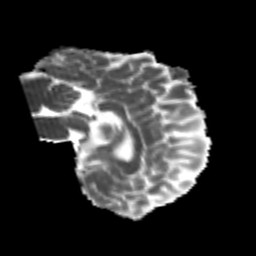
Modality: MD
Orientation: sagittal
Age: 25
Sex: male
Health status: healthy
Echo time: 0.074 s